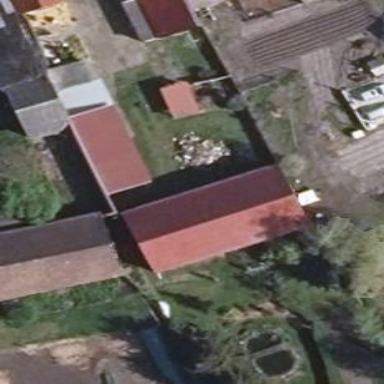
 where the roof is oriented along the structure."